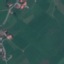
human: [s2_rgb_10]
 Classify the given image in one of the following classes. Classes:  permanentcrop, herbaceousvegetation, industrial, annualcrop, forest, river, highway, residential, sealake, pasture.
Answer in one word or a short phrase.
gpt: Pasture